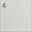
Piece: xx